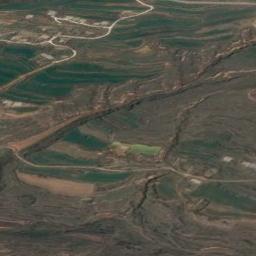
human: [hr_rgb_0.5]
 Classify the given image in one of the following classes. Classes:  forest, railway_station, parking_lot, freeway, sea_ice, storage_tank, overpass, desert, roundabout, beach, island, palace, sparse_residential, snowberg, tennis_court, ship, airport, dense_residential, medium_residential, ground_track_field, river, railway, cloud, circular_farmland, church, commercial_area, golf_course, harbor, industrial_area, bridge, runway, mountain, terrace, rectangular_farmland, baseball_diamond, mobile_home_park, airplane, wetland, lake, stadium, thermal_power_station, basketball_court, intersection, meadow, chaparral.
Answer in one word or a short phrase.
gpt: terrace